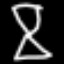
Label: hourglass